Question: I'm trying to load log4j.properties() file manually in Spring web application. The file is located under and I'm reading this file in SYPLogger class as seen below:
'''
private static final String CONF_FILE_NAME = "mylog4j.properties";
Properties props = new Properties();
props.load(new FileInputStream(CONF_FILE_NAME));
PropertyConfigurator.configure(props);
'''

Although I tried different location, I couldn't read the file. When I gave full path of the configuration file, everything is ok. But the above code gives FileNotFoundException(The system cannot find the file specified).
Please help.
Thanks in advance.
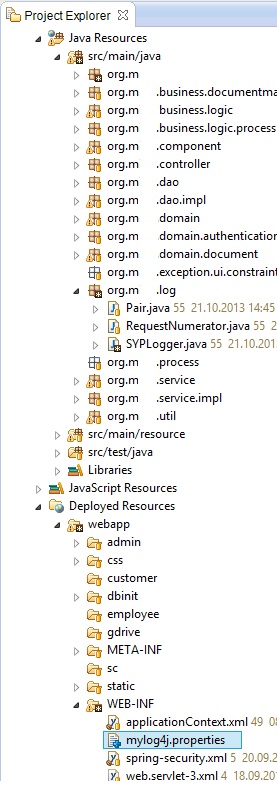
Answer: Try with the next:
'''
String path = Thread.currentThread()
.getContextClassLoader()
.getResource("/")
.toURI()
.resolve("../mylog4j.properties")
.getPath();
Properties props = new Properties();
props.load(new FileInputStream(path));
PropertyConfigurator.configure(props);
'''
In another way, have you seen the class <URL>. You can configure this listener in the 'web.xml' file. e.g.:
'''
<context-param>
<param-name>log4jConfigLocation</param-name>
<param-value>/WEB-INF/mylog4j.properties</param-value>
</context-param>
<listener>
<listener-class>
org.springframework.web.util.Log4jConfigListener
</listener-class>
</listener>
'''